Field crop: maize
Growth stage: 2
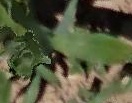
Species: maize